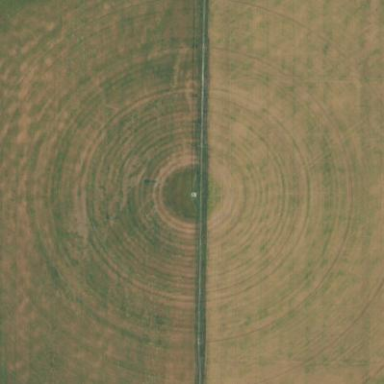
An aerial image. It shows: Farmland with pivot irrigation system.